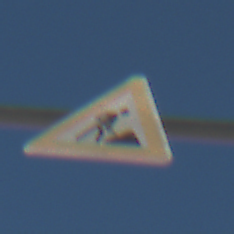
Verkehrszeichen: Arbeitsstelle
Umgebung: Outdoor, Nature
Tageszeit: Midday
Wetter: Clear
Licht: Natural
Jahreszeit: Summer
Kontrast: HighContrast